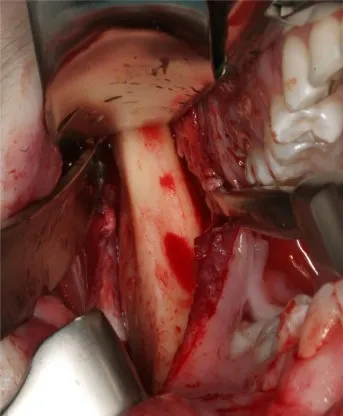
Intraoperative clinical photo. (A) The elongated mandibular coronoid process exposed by an intraoral approach.
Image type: medical_photograph (other_medical_photograph)